Question: I have an iOS application which sends a bunch of tracked parameters to GA (Google Analytics) API which I can then see and interpret. Most of my code now works using snippets like:
'''
[tracker send:[[GAIDictionaryBuilder createEventWithCategory:@"ui_action" action:@"button_press" label:@"email_share" value:nil] build]];
'''
Which are nice but what if I want to send custom metrics over - such as user ID or similar? How do I do that? I'm not an expert in GA so please explain it to me.
I want these custom variables to pop up in the custom metrics section (see the picture). How do I do that? I have read that they have to be custom since I will send some unique IDs over with them. Kinda like personalized tracking.

The GA SDK version is v3.0 and I have tried doing it the way <URL>.
So the main question is how to send custom tracking values (user IDs) via GAI SDK to see them in here under the Custom variables?
After configuring a custom dimension in the web interface I have come across <URL> on which I choose "iOS SDK" and am now trying to get a value across using this snippet:
'''
[tracker set:[GAIFields customDimensionForIndex:1] value:@"Test"];
[tracker set:kGAIScreenName value:@"Login screen"];
[tracker send:[[[GAIDictionaryBuilder createAppView] set:@"Username" forKey:[GAIFields customDimensionForIndex:1]] build]];
'''
But I still cant see the value. Any clues?
Cheers, Jan.
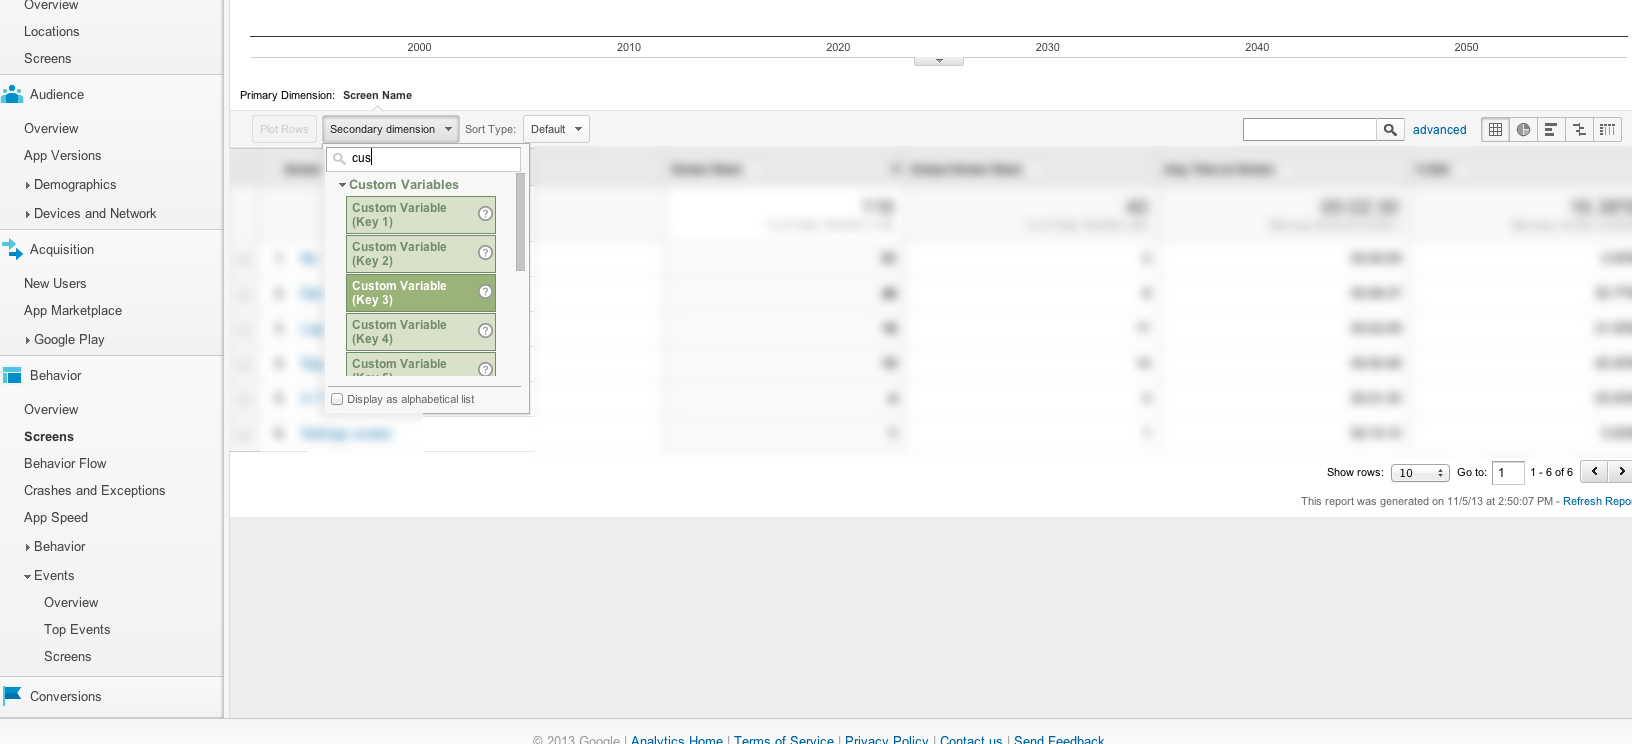
Answer: Have you set up the custom metric via the <URL>? This is where you'll get your metric index and where you set the scope.